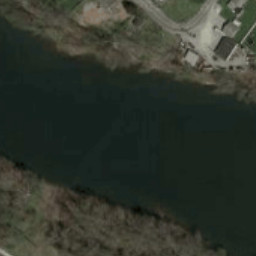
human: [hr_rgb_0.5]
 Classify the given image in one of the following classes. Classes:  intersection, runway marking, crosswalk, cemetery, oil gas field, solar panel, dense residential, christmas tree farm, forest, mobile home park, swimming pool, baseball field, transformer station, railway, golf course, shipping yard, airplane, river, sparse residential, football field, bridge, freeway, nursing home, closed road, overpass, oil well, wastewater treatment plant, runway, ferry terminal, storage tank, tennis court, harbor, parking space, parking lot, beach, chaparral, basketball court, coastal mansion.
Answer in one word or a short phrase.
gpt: river